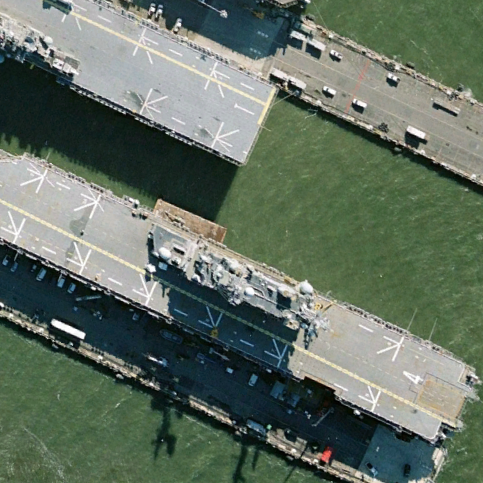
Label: assault